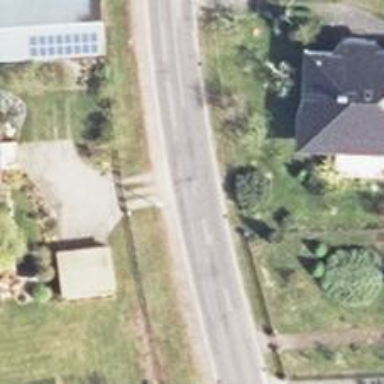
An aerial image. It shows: Secondary road with asphalt surface.